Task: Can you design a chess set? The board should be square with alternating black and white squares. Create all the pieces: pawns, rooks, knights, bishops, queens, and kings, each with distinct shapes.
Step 332:
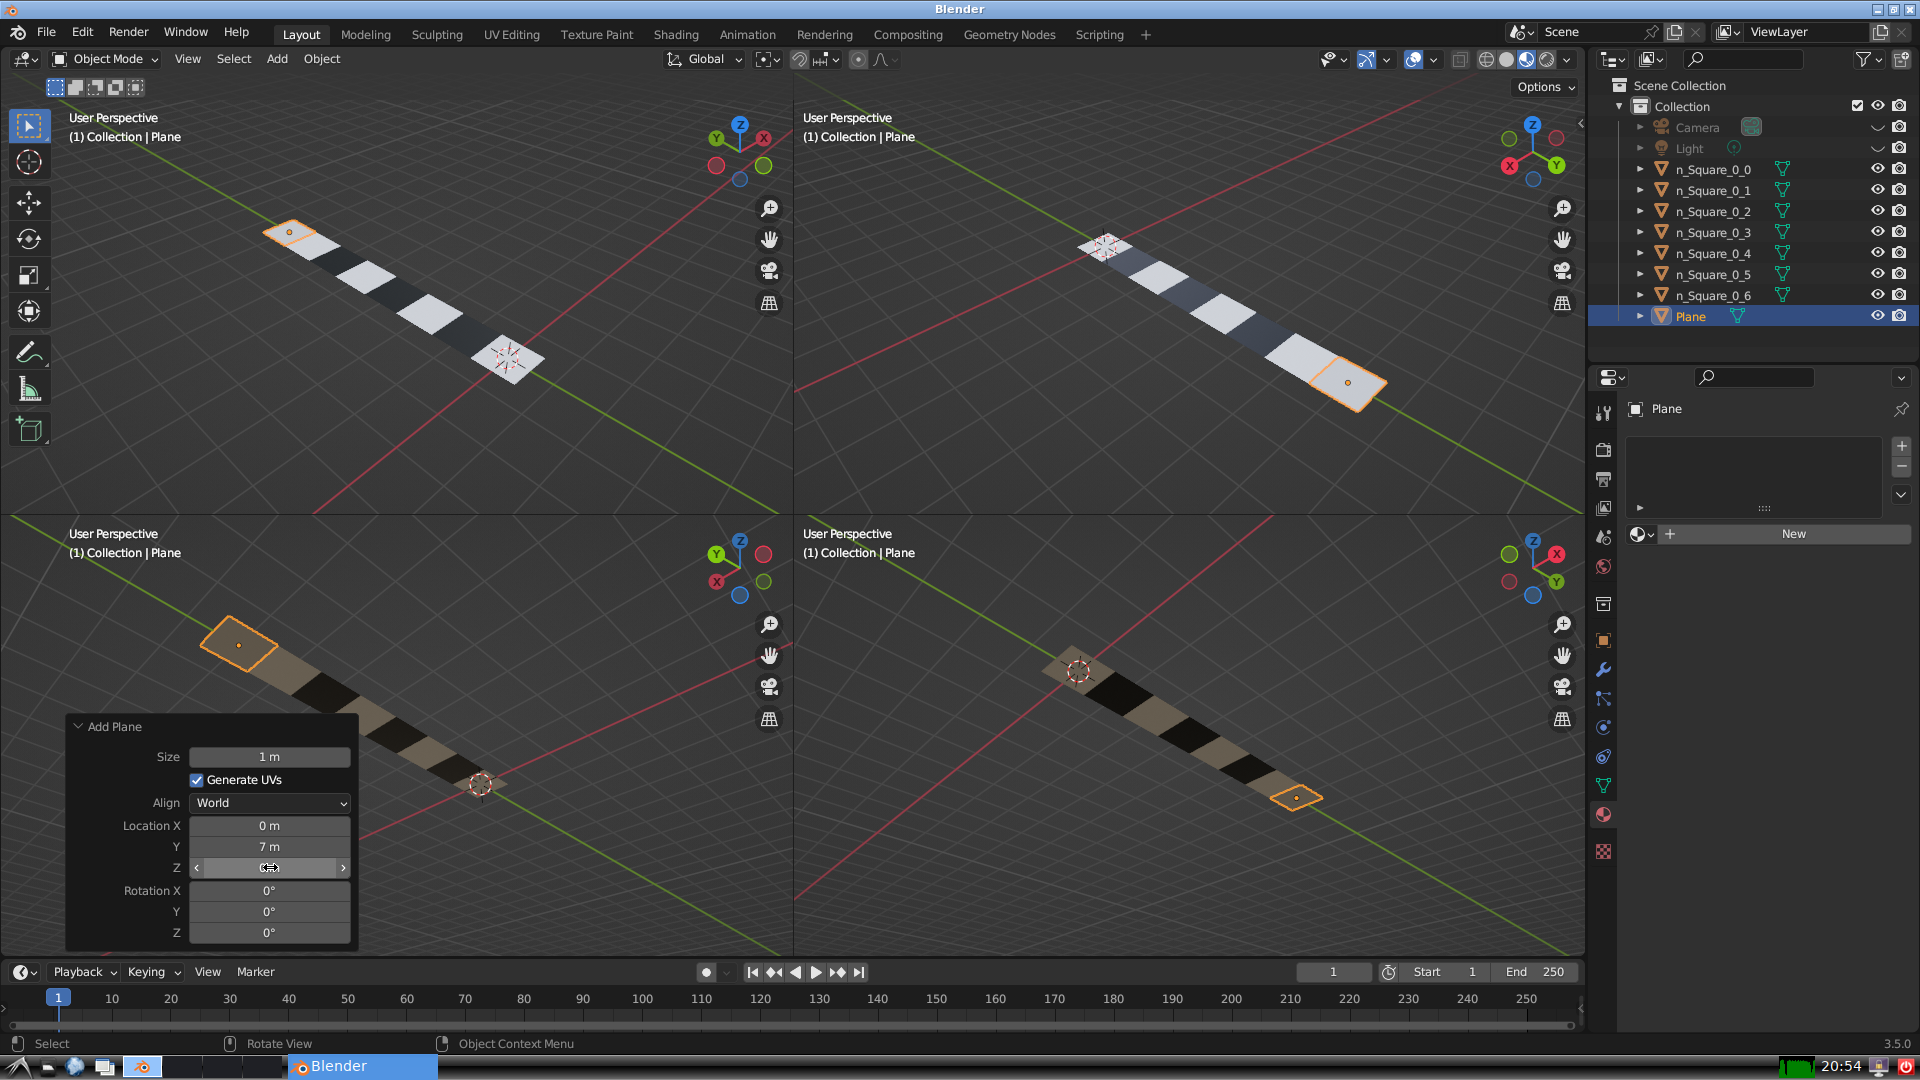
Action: click: no